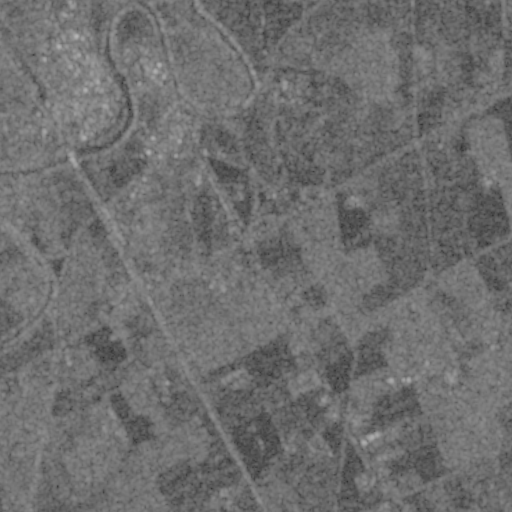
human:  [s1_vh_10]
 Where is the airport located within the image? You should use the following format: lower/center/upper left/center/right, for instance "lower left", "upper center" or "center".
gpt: The airport is located in the lower right of the image.
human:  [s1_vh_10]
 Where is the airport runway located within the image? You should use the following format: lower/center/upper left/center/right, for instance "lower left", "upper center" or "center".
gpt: The airport runway is located in the lower right of the image.
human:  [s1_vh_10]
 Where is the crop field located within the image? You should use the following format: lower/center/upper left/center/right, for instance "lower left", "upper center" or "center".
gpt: The crop field is located in the upper of the image.
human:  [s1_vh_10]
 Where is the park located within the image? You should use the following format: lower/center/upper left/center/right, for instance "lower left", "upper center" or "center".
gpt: The park is located in the center of the image.
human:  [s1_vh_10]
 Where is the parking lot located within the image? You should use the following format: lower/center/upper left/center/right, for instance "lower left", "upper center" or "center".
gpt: The parking lot is located in the upper left of the image.
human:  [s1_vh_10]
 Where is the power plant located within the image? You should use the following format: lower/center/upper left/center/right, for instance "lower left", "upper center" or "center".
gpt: There is no power plant in the image.

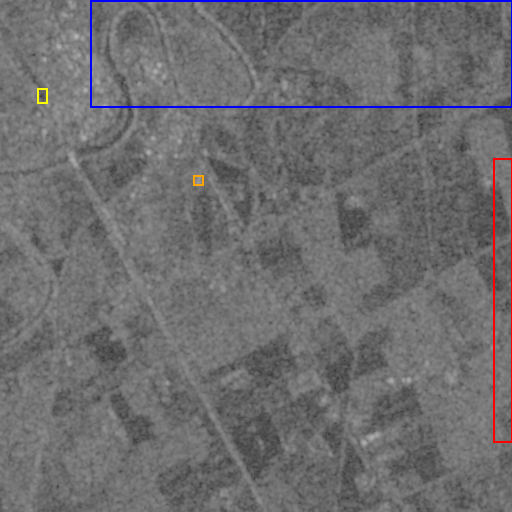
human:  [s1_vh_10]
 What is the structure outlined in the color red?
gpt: The structure outlined in red is an airport.
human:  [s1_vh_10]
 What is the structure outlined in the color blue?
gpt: The structure outlined in blue is a crop field.
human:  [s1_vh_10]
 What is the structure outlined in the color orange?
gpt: The structure outlined in orange is a park.
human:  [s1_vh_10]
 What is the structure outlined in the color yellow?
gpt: The structure outlined in yellow is a parking lot.
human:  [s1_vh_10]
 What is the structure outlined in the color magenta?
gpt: There is no magenta outline.